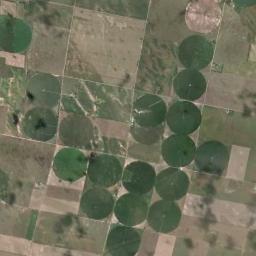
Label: circular_farmland